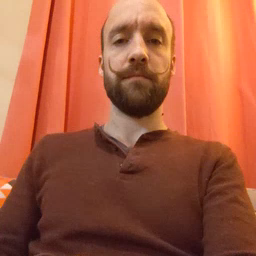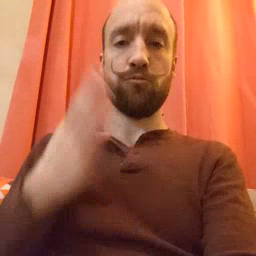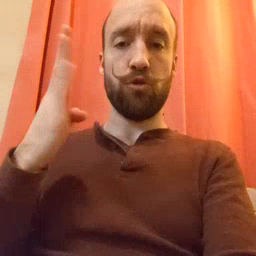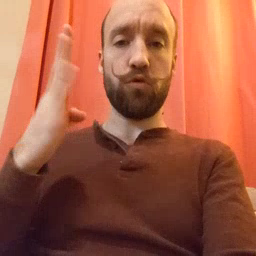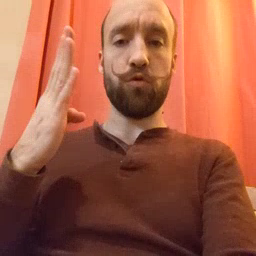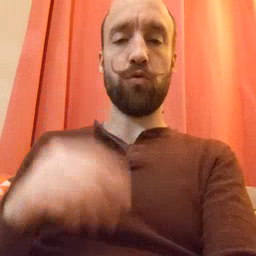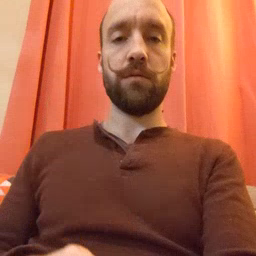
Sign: blue